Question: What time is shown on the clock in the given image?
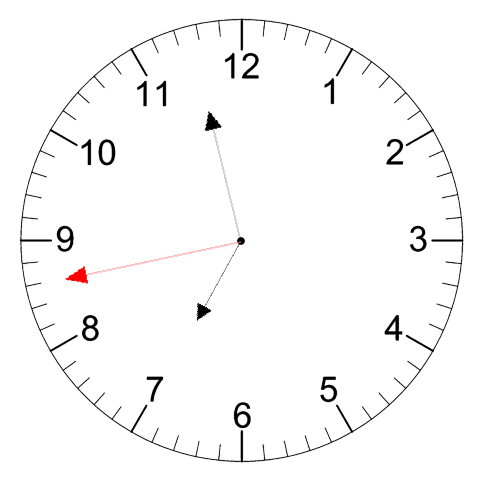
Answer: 06:57:43